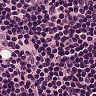
Metastatic tissue present: no